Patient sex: M
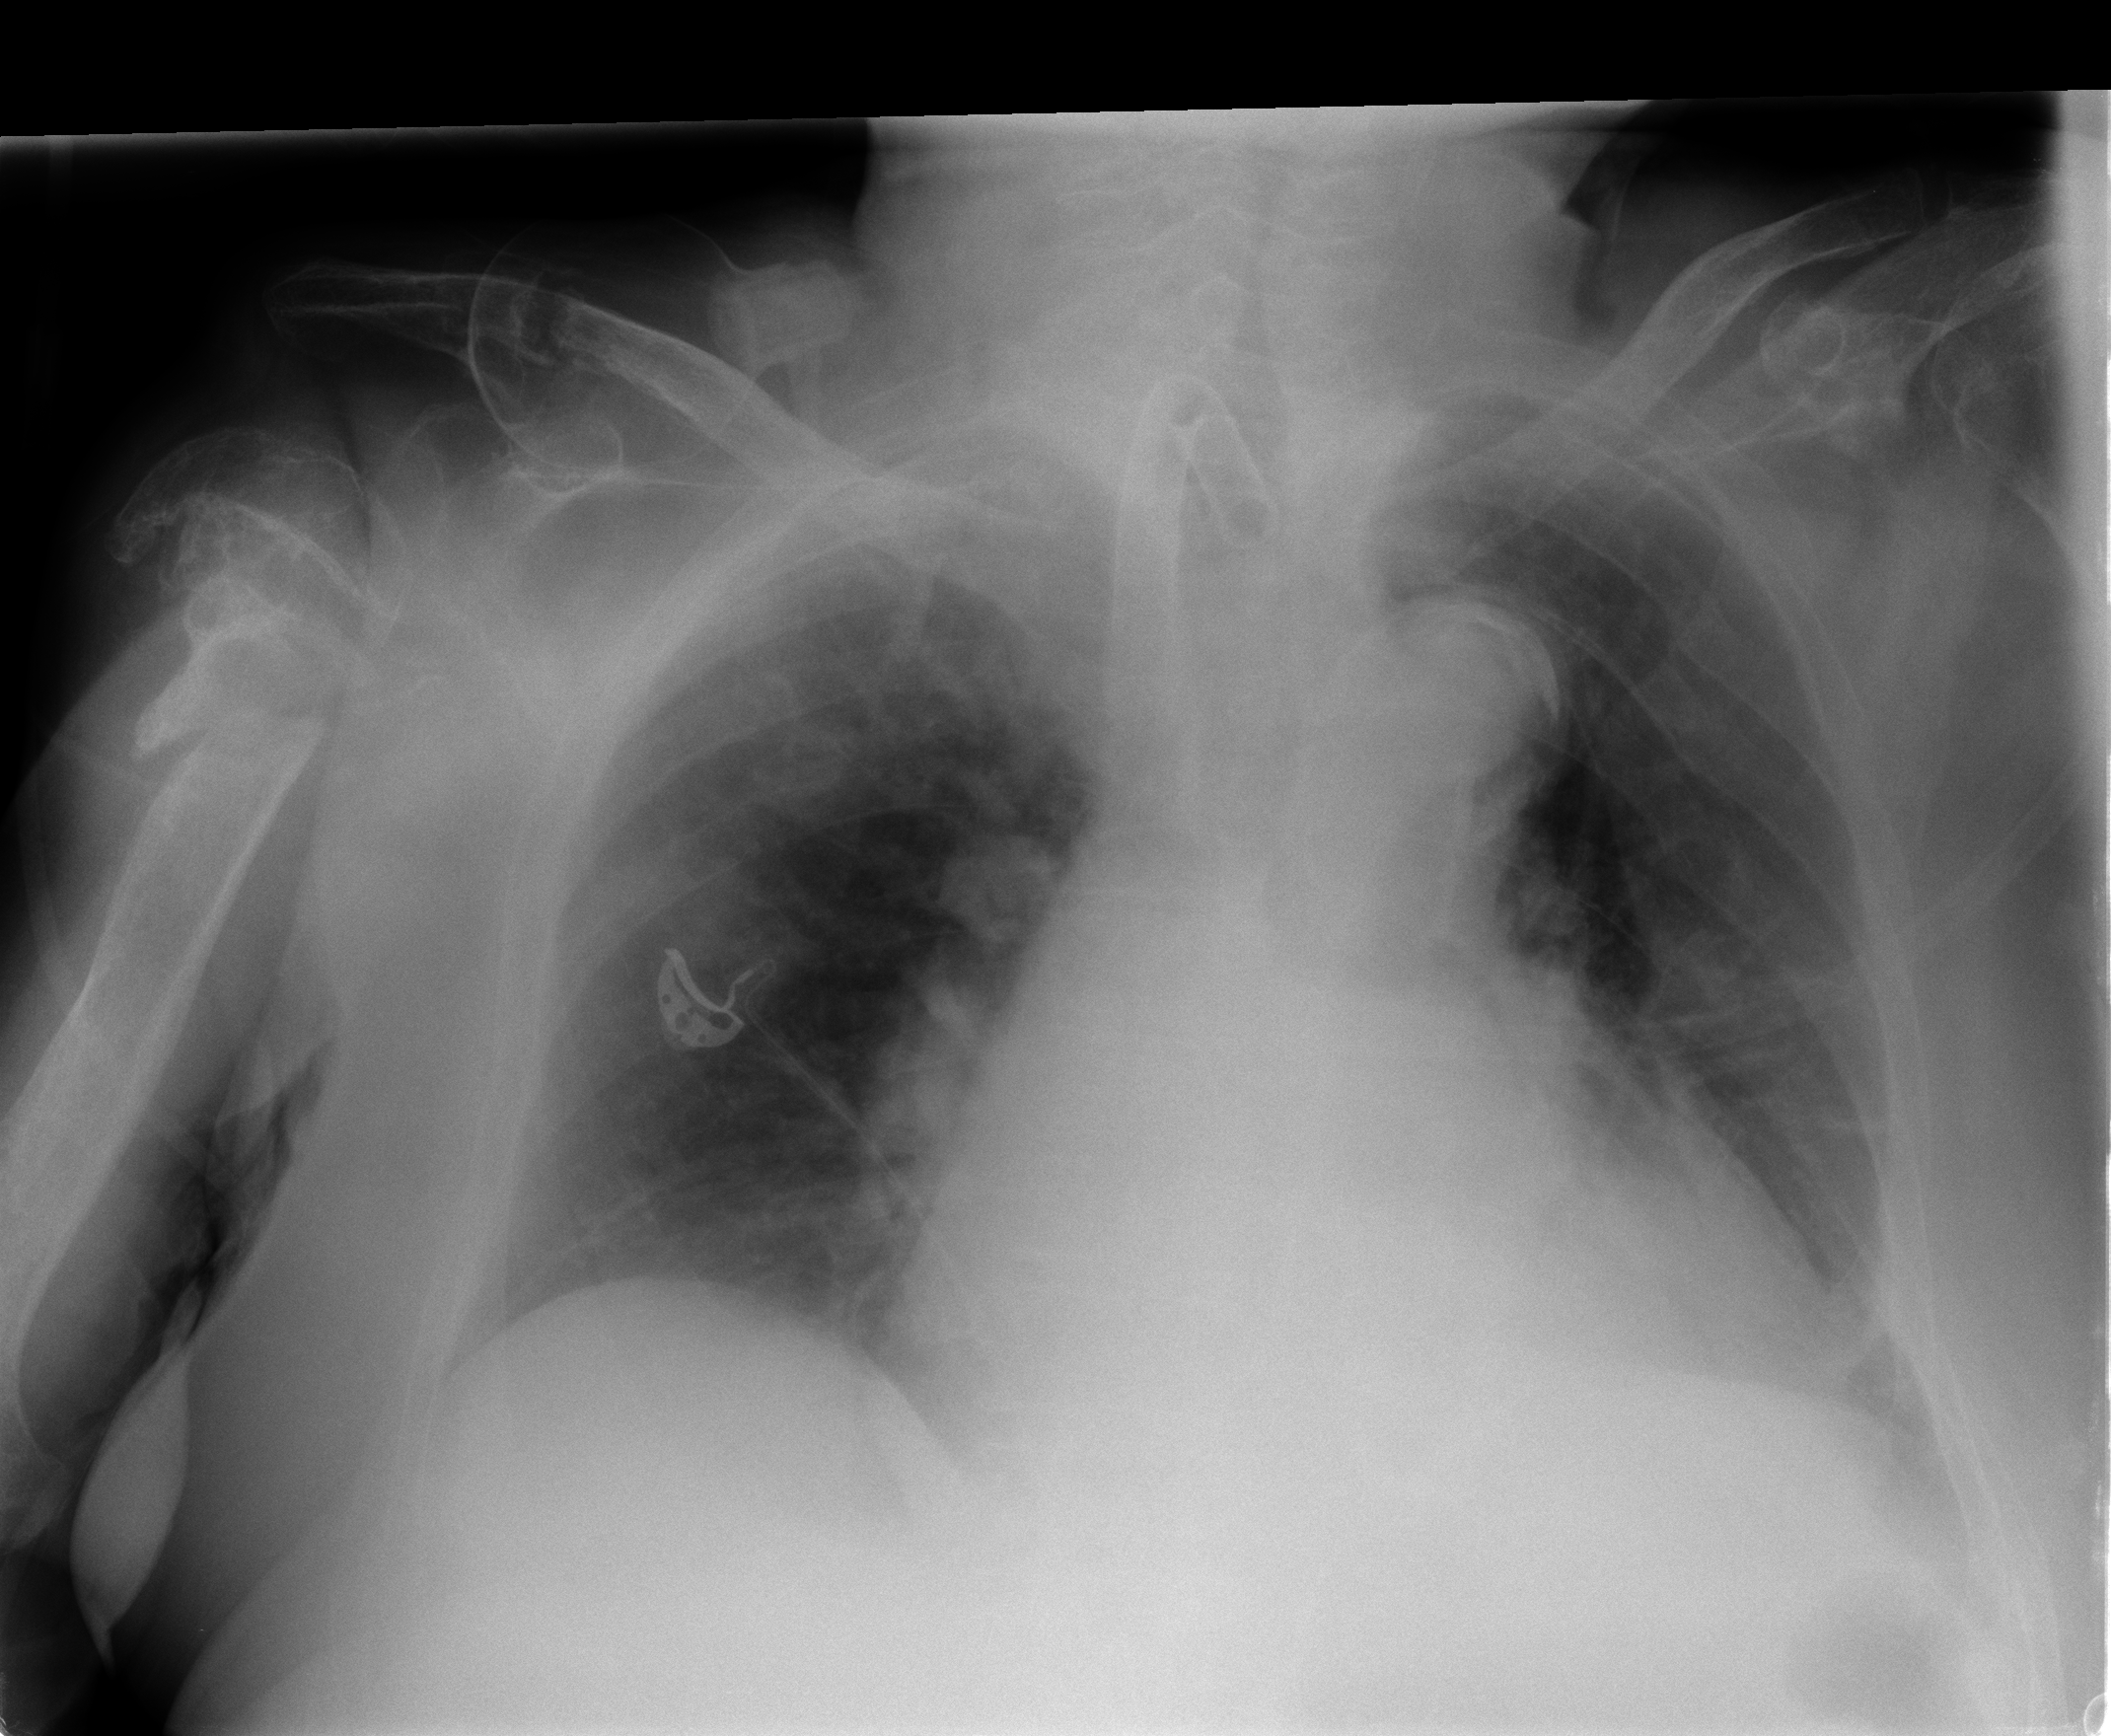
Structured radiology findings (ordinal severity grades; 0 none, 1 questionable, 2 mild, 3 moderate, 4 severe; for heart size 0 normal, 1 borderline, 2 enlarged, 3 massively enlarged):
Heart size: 3
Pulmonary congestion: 0
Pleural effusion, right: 0
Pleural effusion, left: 0
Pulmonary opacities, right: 0
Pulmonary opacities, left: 0
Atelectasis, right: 2
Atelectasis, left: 2